九年级 · 度量几何学
如图, 在 Rt $\triangle A B C$ 中, $\angle C=90^{\circ}, \angle B=30^{\circ}$, 点 $P$ 是 $A C$ 的中点, 过点 $P$ 的直线 $l$ 截下的三角形与 $\triangle A B C$ 相似，这样的直线 $l$ 的条数是（）

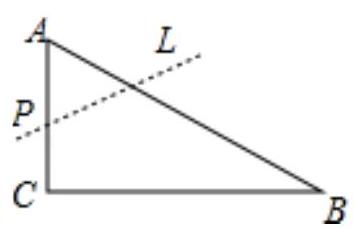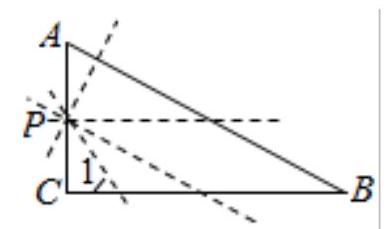
A. 1
B. 2
C. 3
D. 4

答案: D
解析: 由于 $\triangle A B C$ 是直角三角形, 所以必须保证直线 $l$ 与三角形的任意一边能够形成直角三角形，进而再判定其是否相似.

【详解】解： $\because \triangle A B C$ 是直角三角形，

$\therefore$ 只有创造出一个直角时, 才有可能满足题中相似的条件

(1)当 $l / / A B$ 时，可得三角形相似;

(2)当 $l / / B C$ 时, 可得三角形相似;

(3)当 $l \perp A B$ 时, 可得三角形相似,

(4)当 $\angle 1=\angle A$ 时, 可得三角形相似;
故满足题中的直线 $l$ 共有 4 条.

故选: $D$.

【点睛】本题主要考查了相似三角形的判定, 熟练掌握相似三角形的判定方法是解决问题的关键.